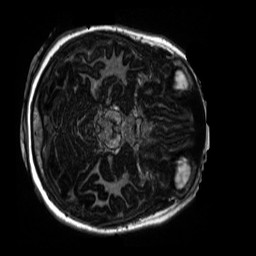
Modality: MP2RAGE
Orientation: axial
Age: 10
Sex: female
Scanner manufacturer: siemens
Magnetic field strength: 3 T
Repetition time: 4 s
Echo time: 0.00303 s